Field crop: maize
Growth stage: 2
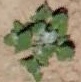
Species: chenopodium